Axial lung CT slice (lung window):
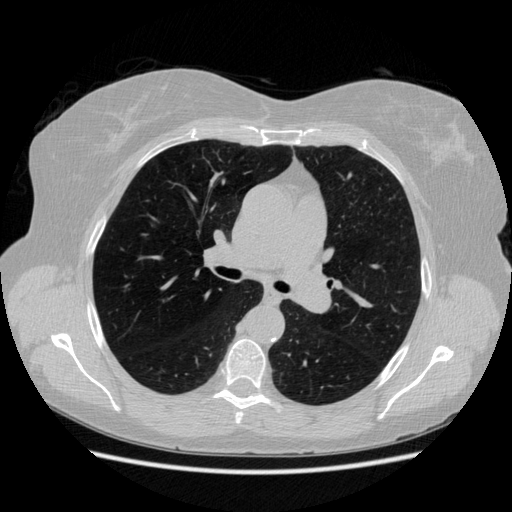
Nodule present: no